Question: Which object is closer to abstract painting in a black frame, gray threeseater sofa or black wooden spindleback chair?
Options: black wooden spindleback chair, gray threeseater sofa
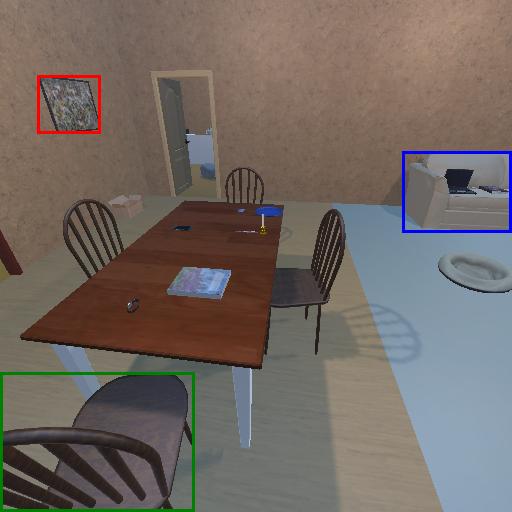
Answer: black wooden spindleback chair